Interaction volume radius: 10 \u00c5
Interaction volume height: 25 \u00c5
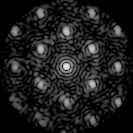
Disorder parameter: 0.3226